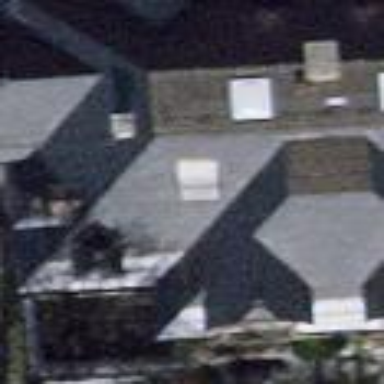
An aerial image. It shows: Semidetached house with tile roof. The roof has quadruple saltbox shape.